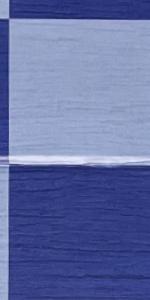
Label: Empty